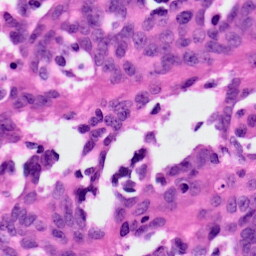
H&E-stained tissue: Ovarian